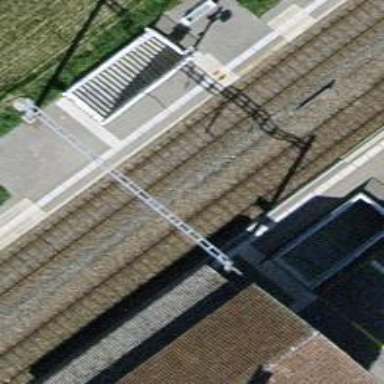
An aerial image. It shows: Stop position for public transport at railway stop.